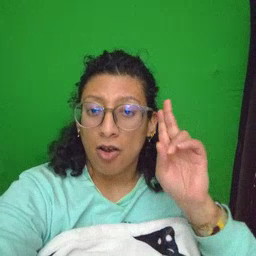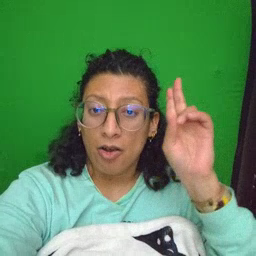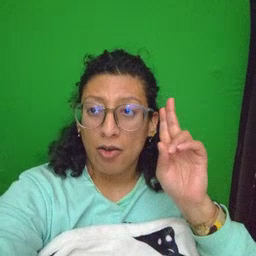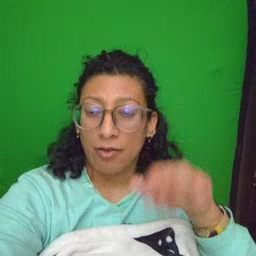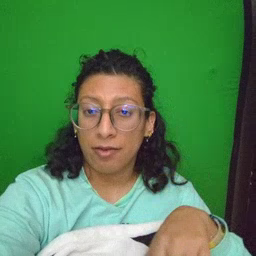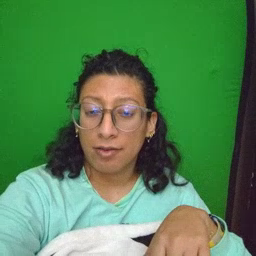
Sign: uncle